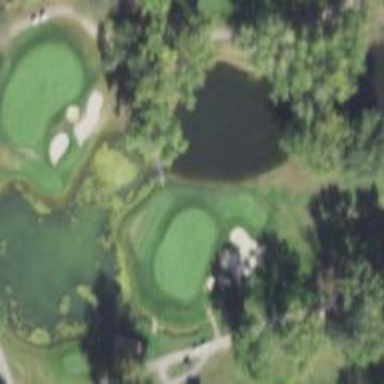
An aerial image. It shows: View of golf hole.